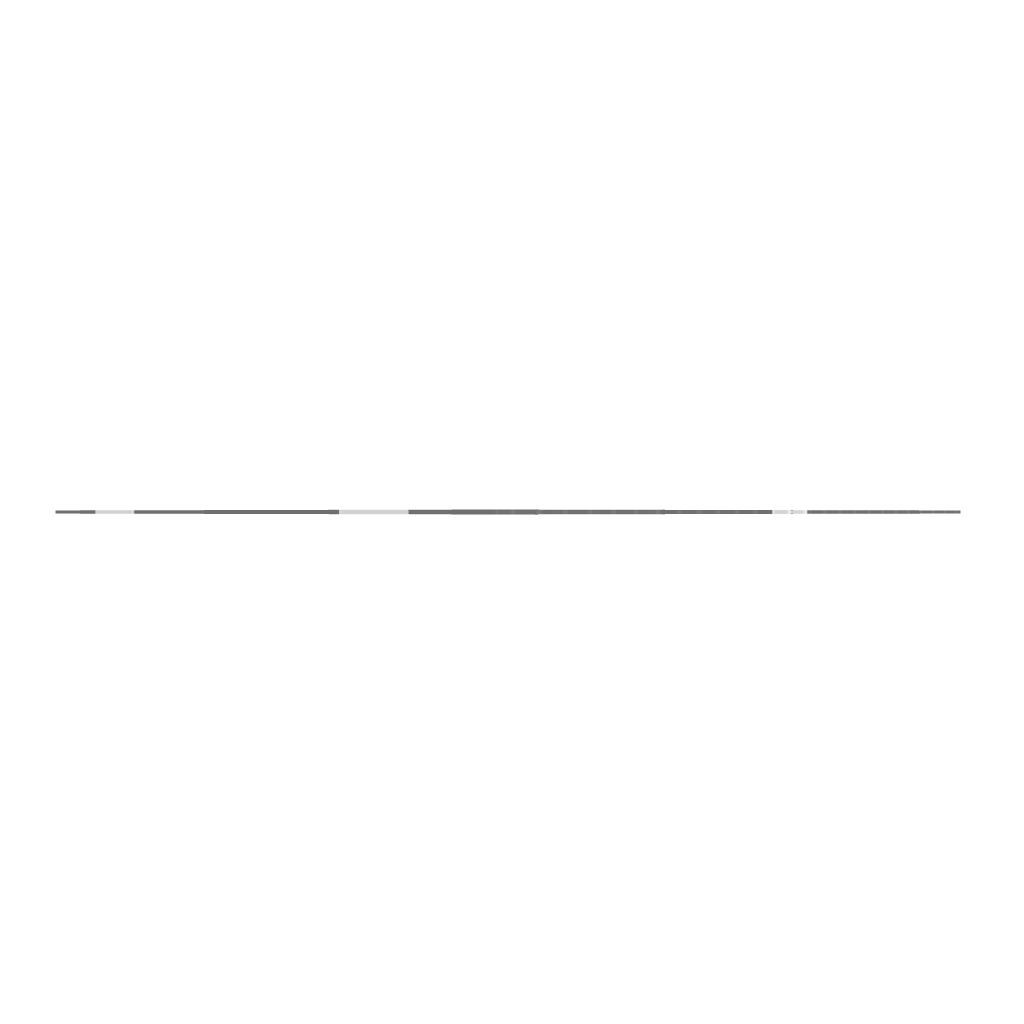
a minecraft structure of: Indianapolis Colts Logo bad low quality